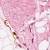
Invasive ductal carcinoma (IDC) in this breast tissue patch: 0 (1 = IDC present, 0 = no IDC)